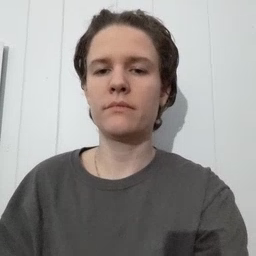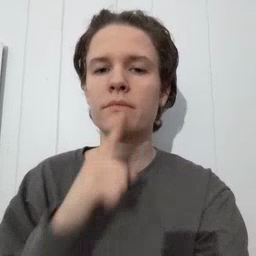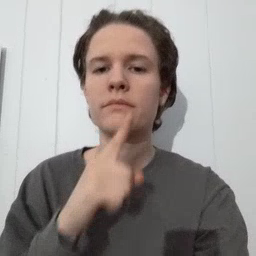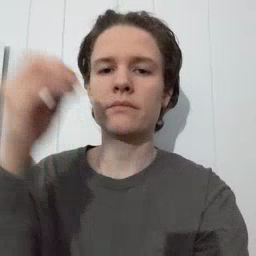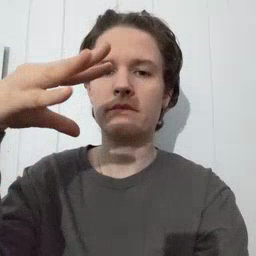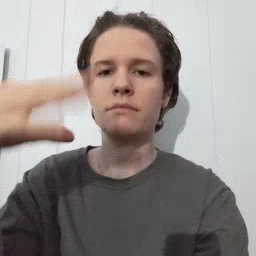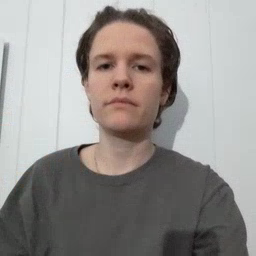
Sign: lamp